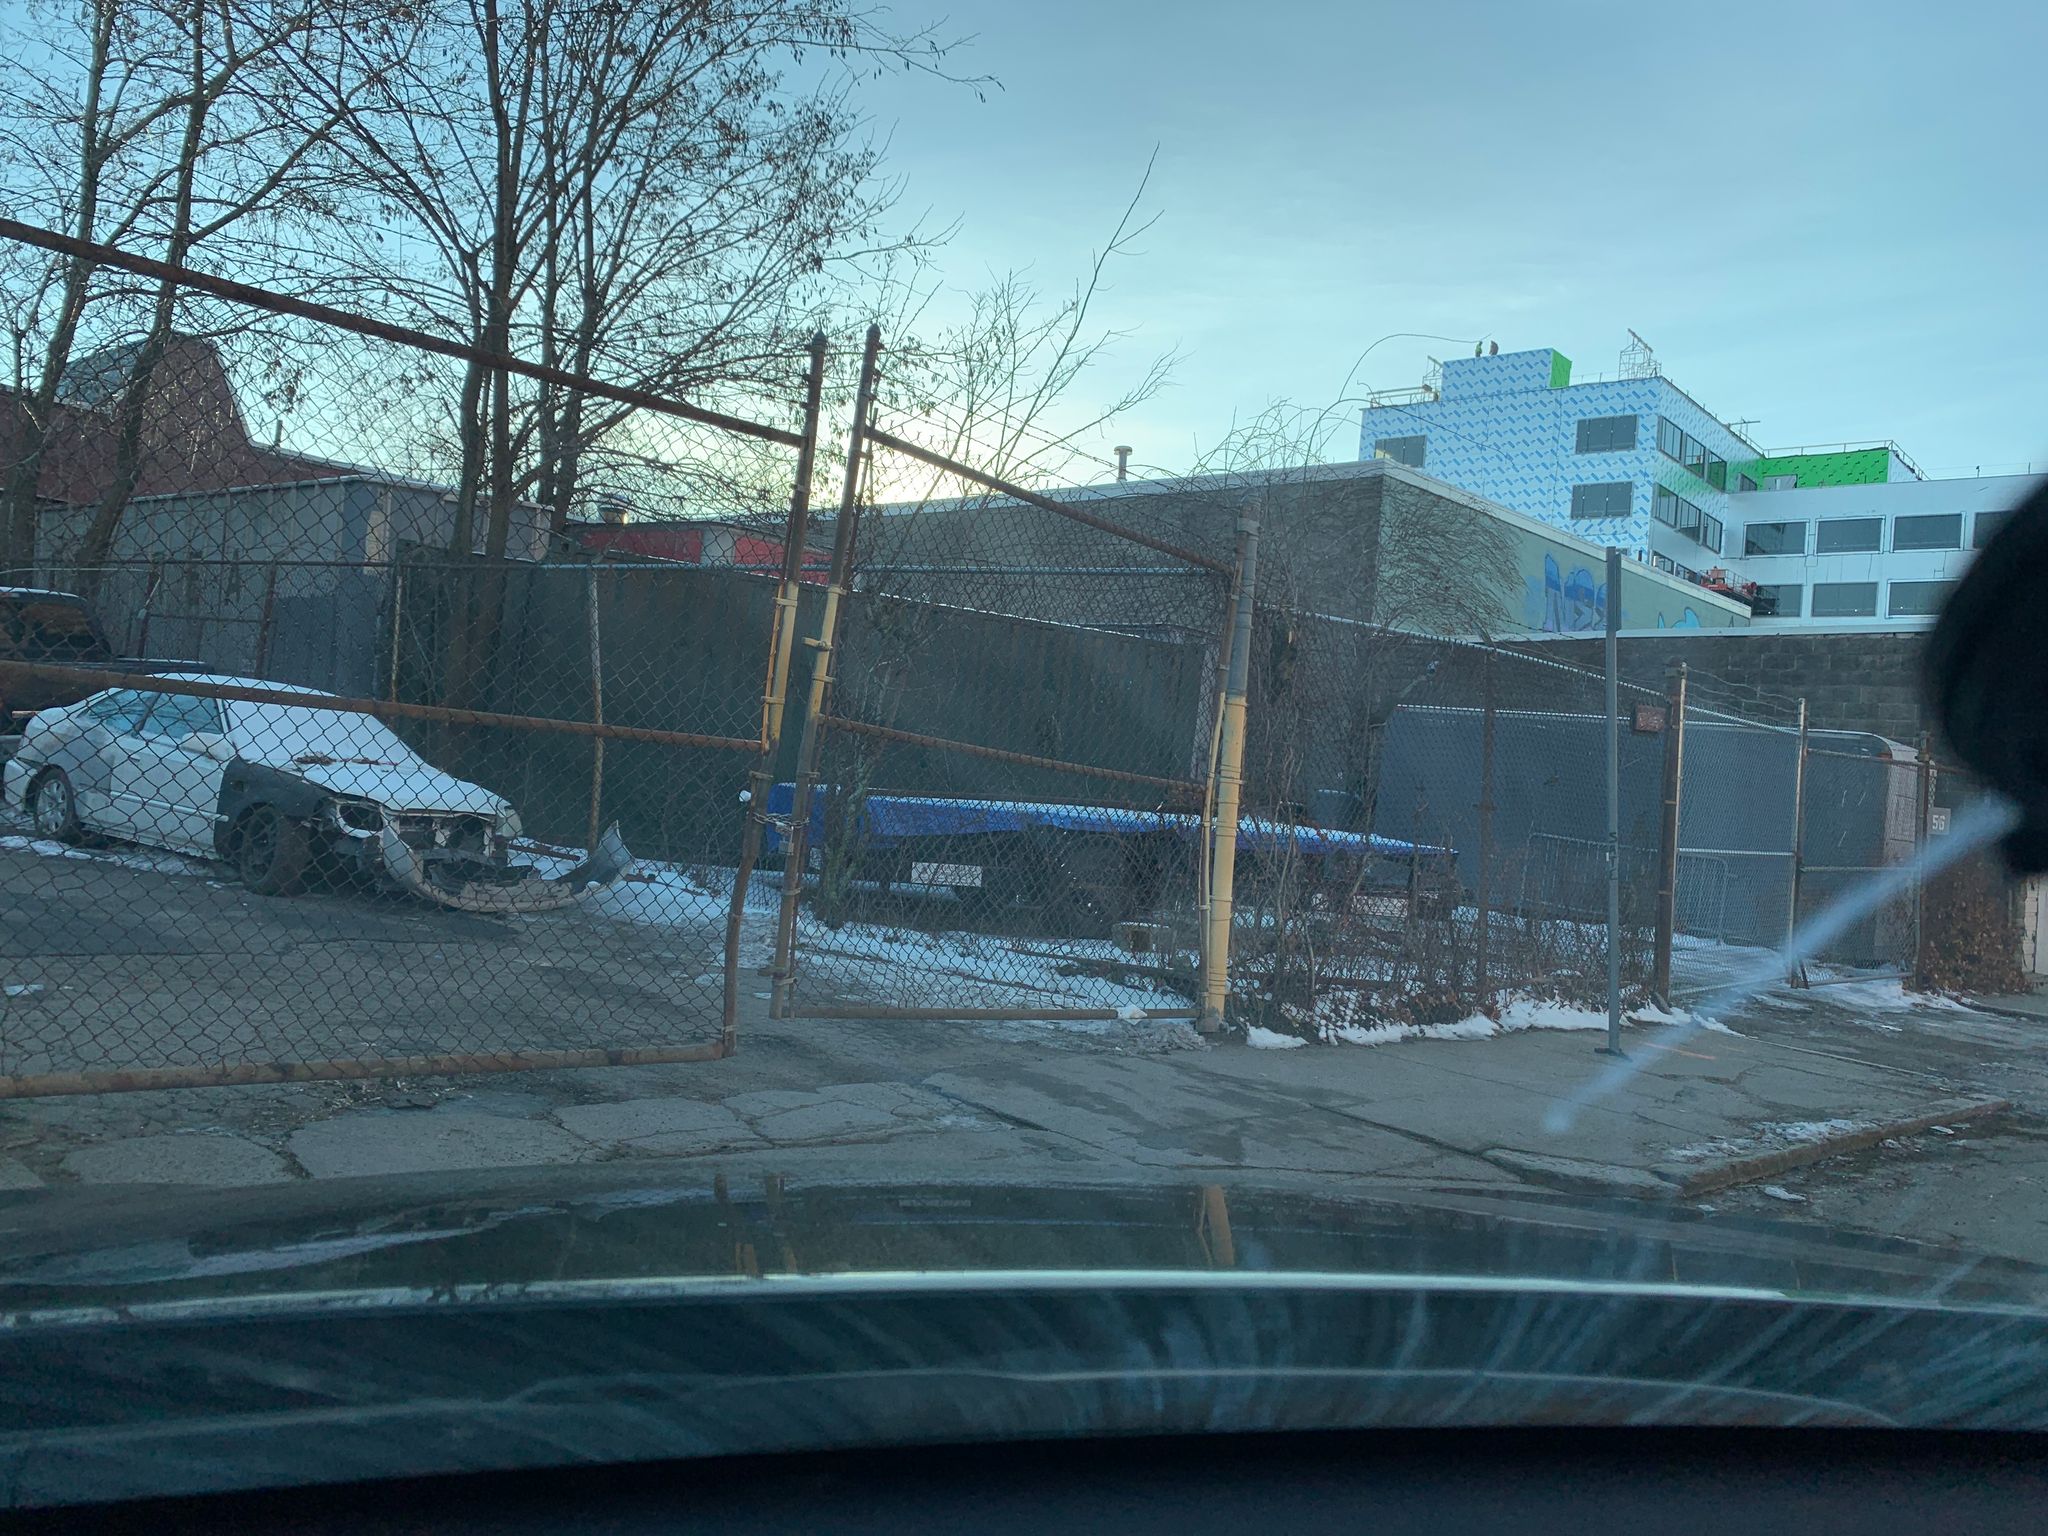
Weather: snowy
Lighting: day
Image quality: good
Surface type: driving surface
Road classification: tertiary
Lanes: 2
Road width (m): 13.4
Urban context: urban centre
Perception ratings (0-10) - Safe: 1.78, Lively: 2.2, Beautiful: 1.62, Boring: 1.59, Depressing: 2.14, Wealthy: 3.79